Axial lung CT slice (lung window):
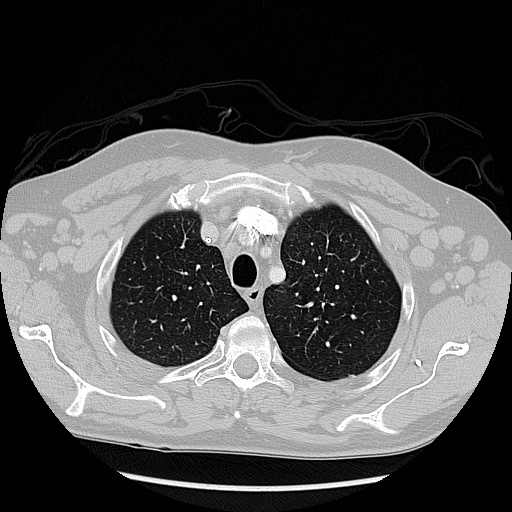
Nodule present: no